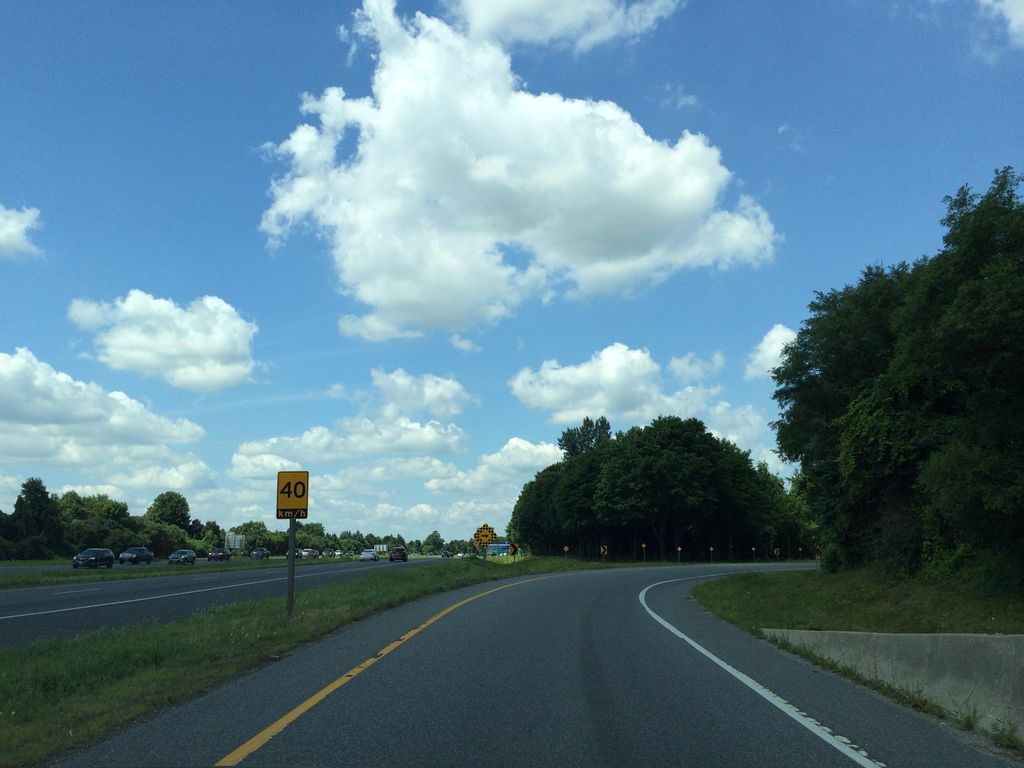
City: hamilton